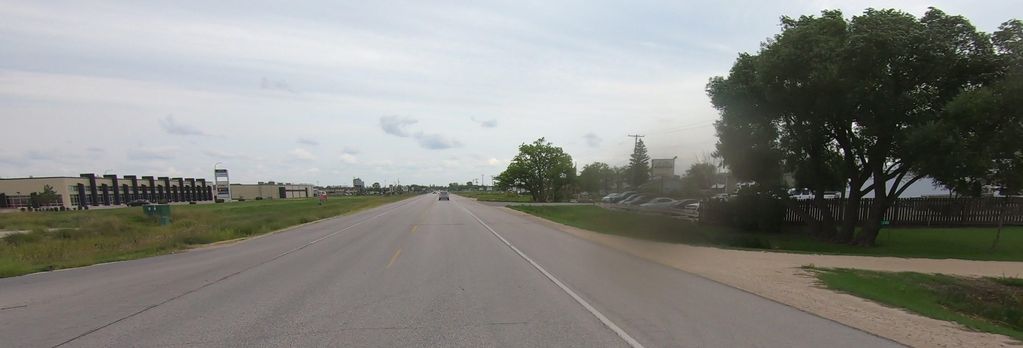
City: winnipeg